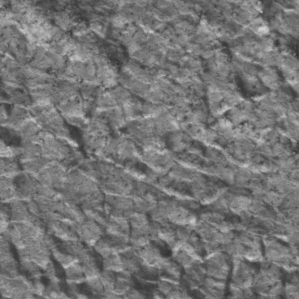
Label: frost